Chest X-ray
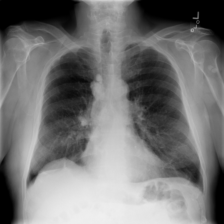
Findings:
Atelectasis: negative
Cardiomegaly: negative
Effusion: negative
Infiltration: negative
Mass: negative
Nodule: negative
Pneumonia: negative
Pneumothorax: negative
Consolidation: negative
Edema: negative
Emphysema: negative
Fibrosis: negative
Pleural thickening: negative
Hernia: negative